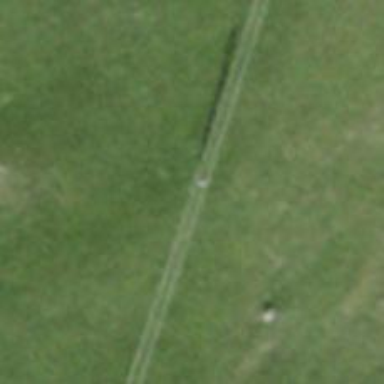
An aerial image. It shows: Minor power line.